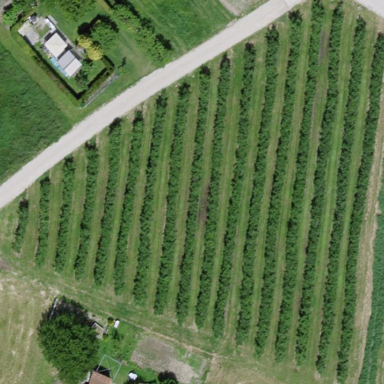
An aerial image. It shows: Orchard.